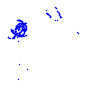
Particle: pion